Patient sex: M
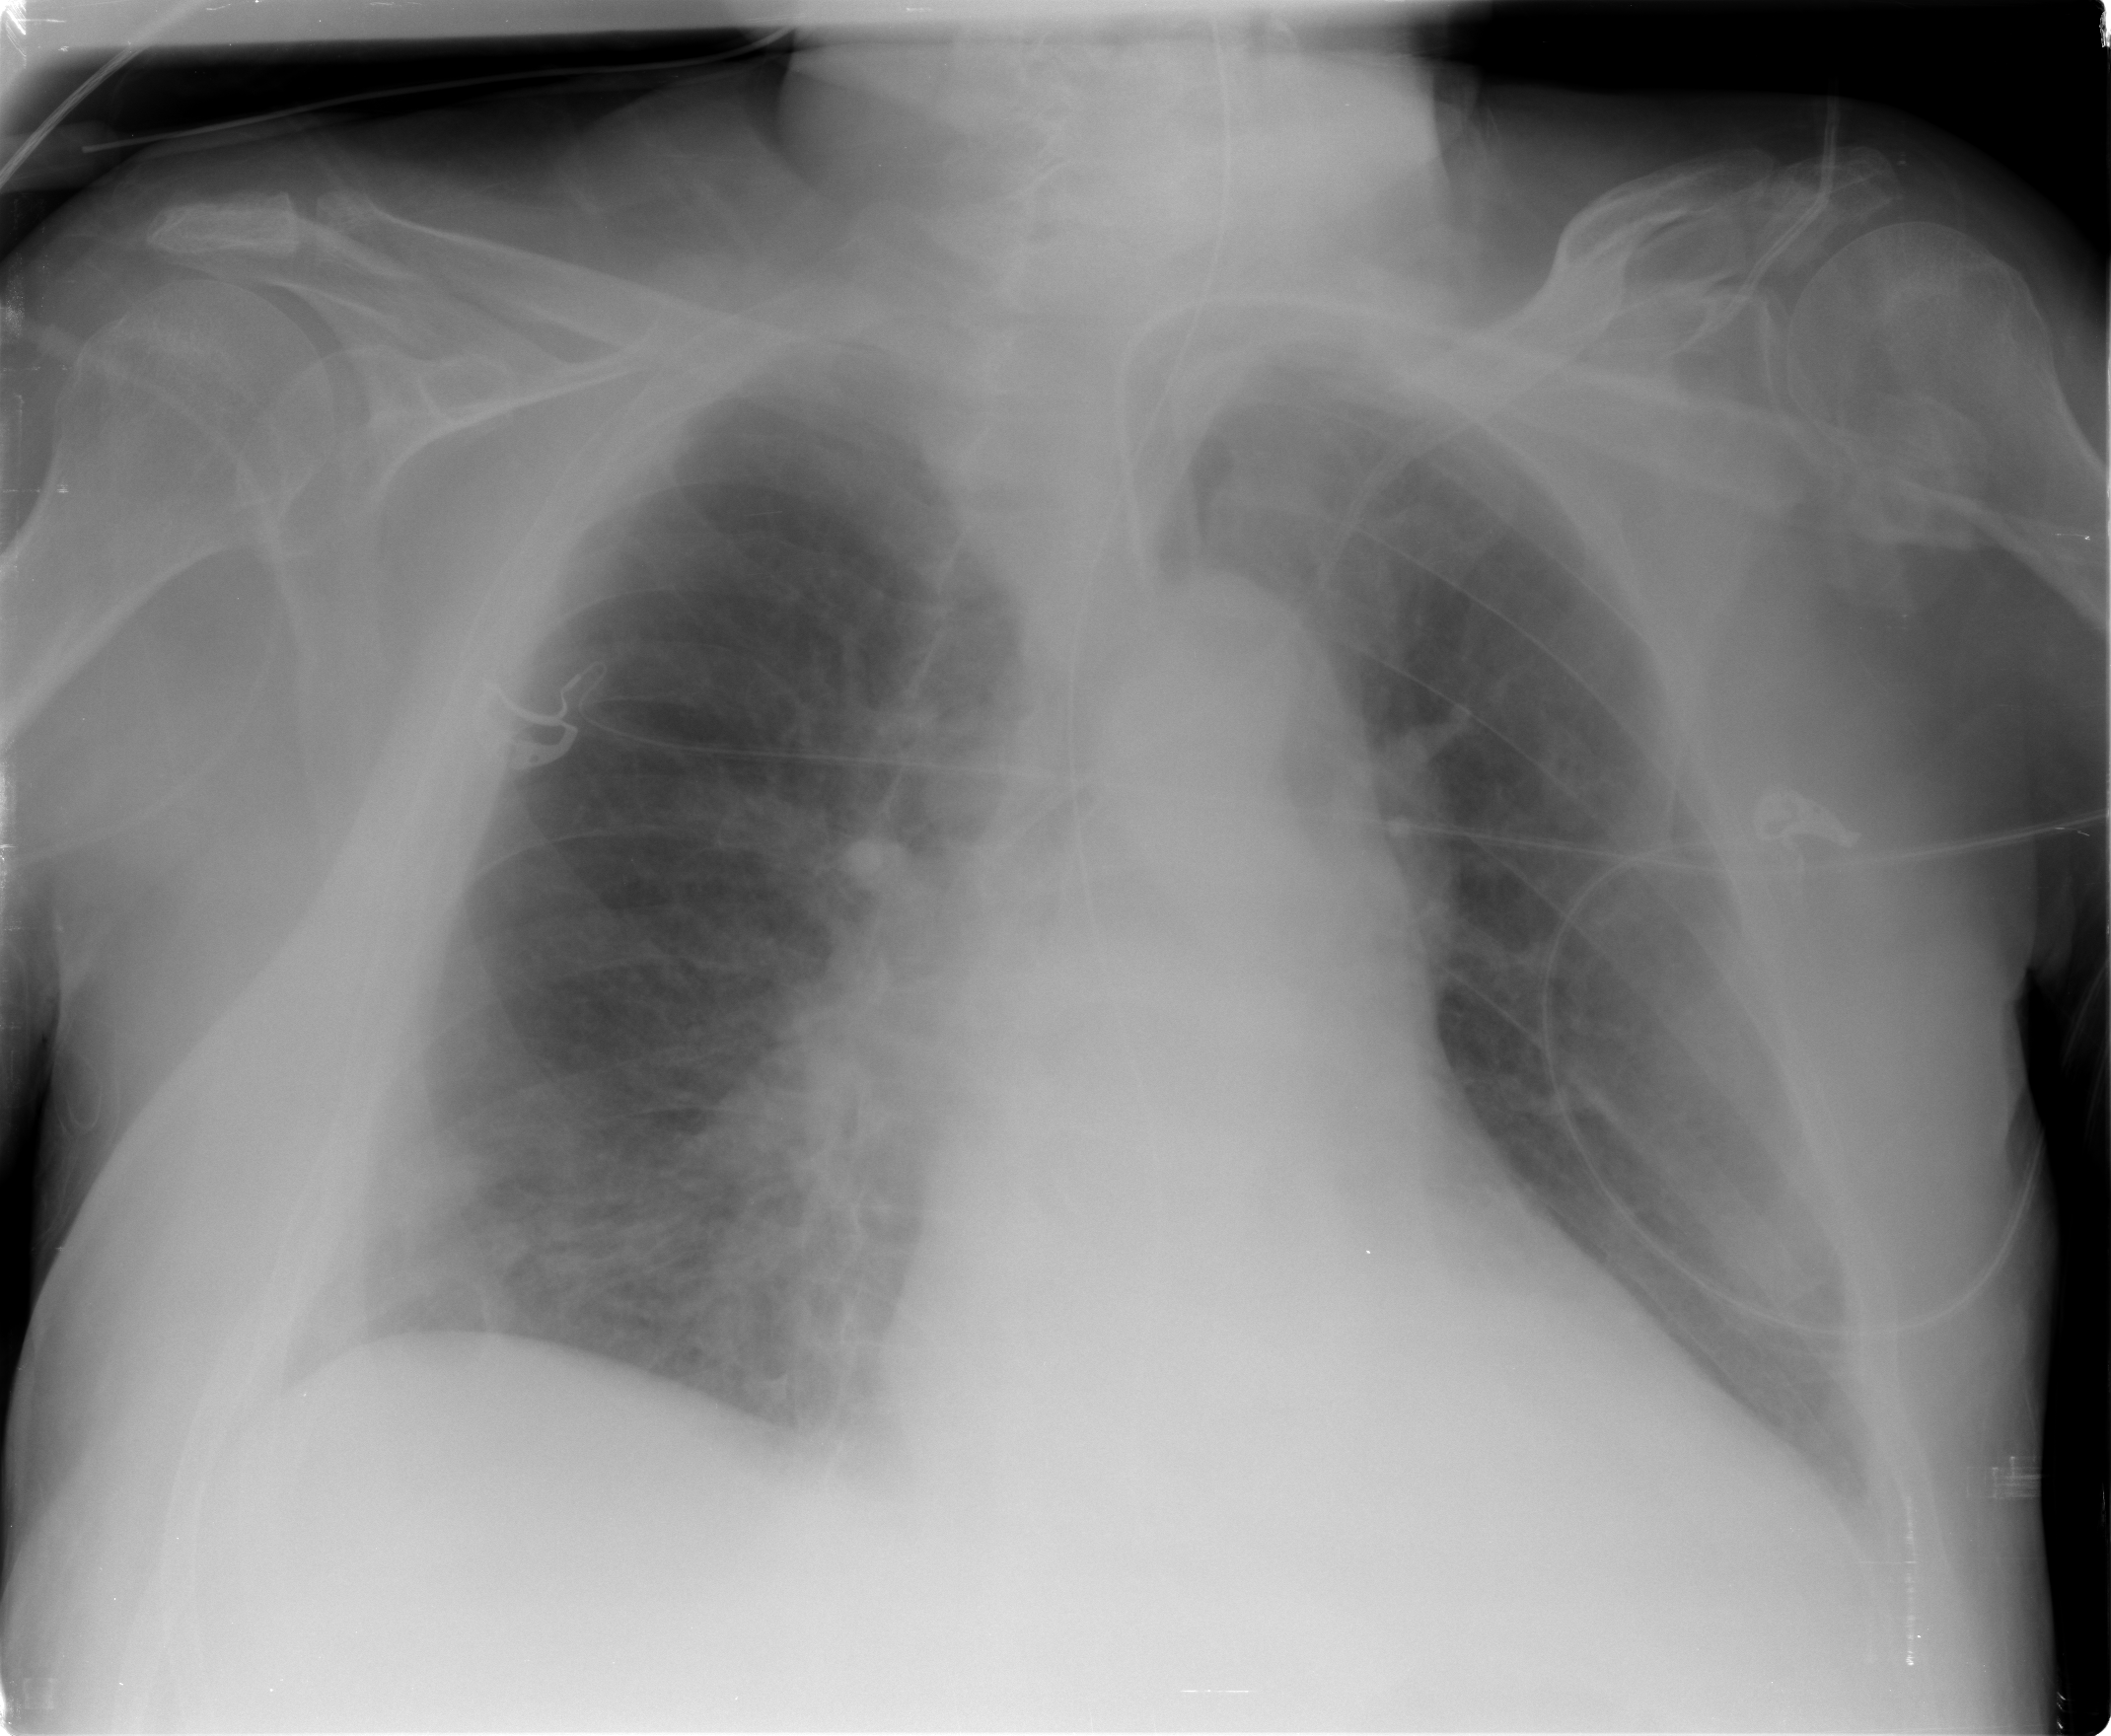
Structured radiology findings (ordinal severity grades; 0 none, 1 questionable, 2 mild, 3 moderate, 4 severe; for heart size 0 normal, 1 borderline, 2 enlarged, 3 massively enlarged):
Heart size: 0
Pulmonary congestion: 2
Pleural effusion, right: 0
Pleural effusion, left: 1
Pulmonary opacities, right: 0
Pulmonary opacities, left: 0
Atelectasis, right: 0
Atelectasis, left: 0